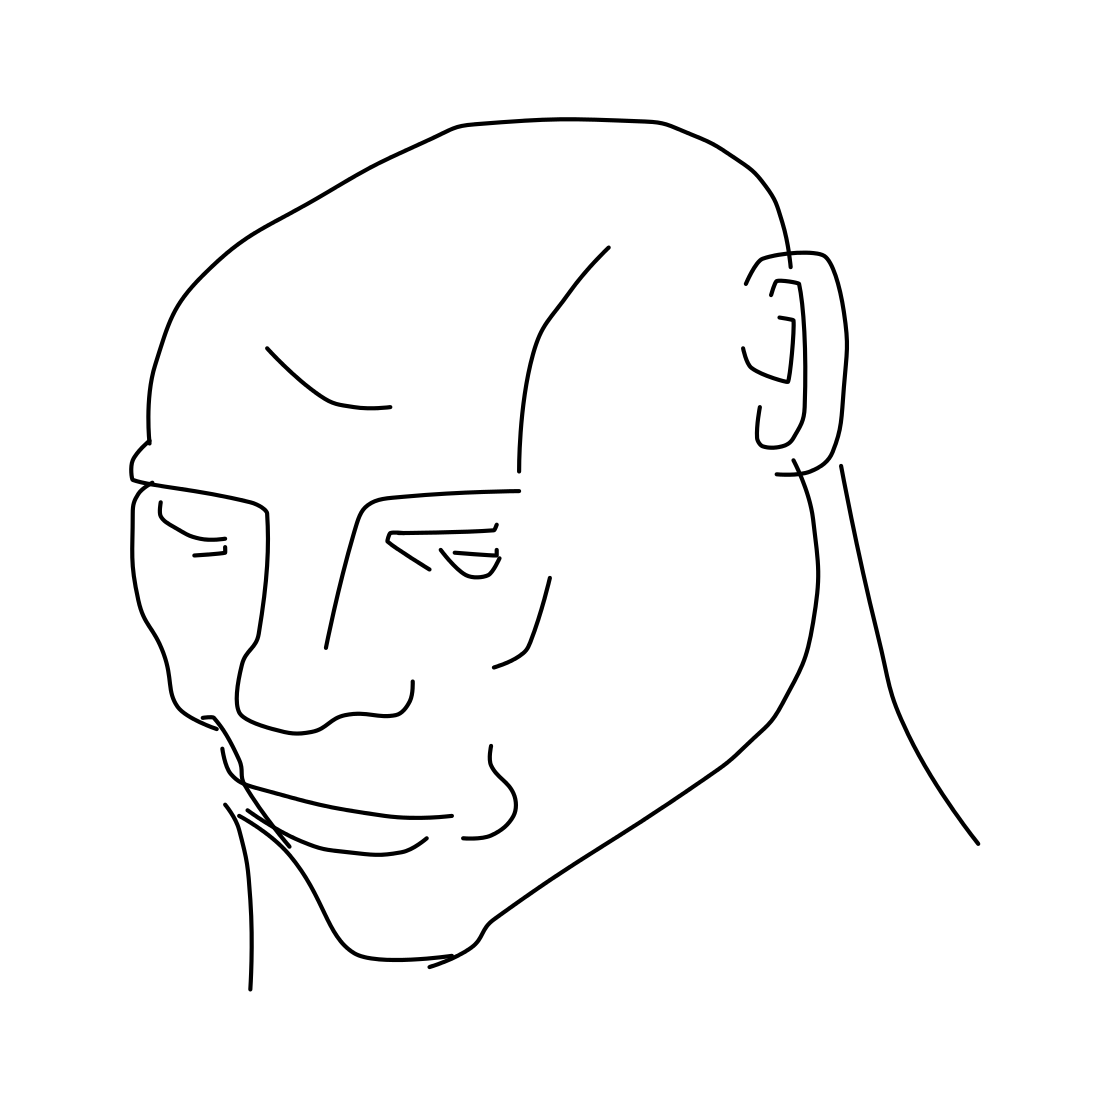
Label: head